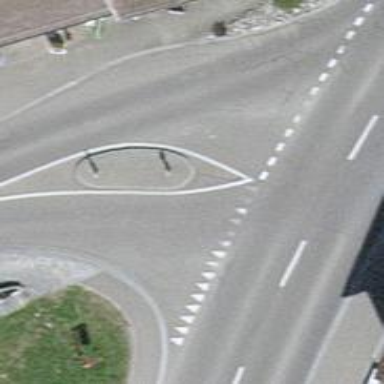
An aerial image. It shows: Road with "give way" sign.